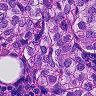
Metastatic tissue present: yes